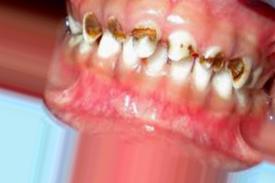
Condition: Caries